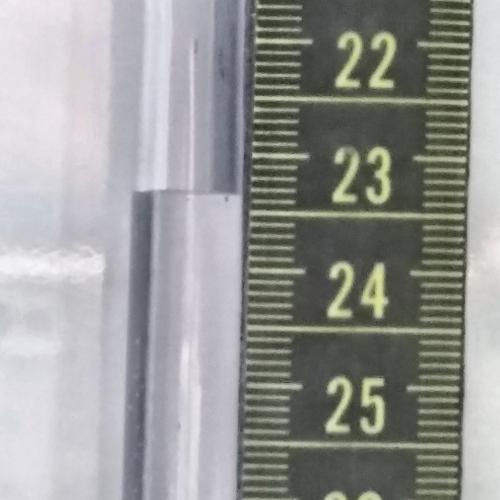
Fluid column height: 23.4 cm